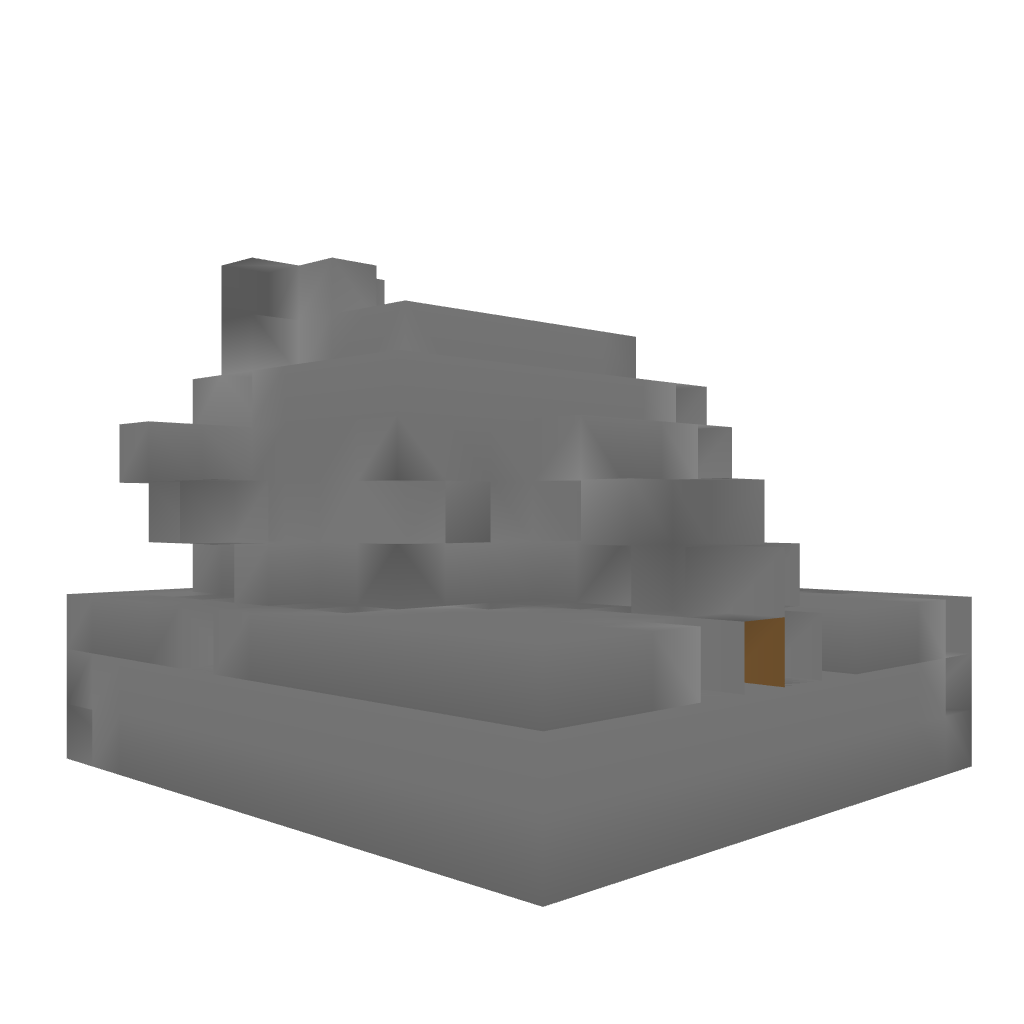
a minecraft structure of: Modern bathroom bad low quality